Question: I am trying to pair my apple TV (4th Gen) running tvOS 11.1 with Xcode 9. After entering the pairing code, Xcode tries to setup the Apple TV for wireless debugging and enabling development mode, but fails with the error
See below image
that I was able to pair with my apple TV successfully and run an app on it couple of weeks ago using Xcode 9 wireless debugging feature. Now, I seem to be having problem with my Apple TV.
Now I have tried even resetting my AppleTV, still same issue.
Xcode 9 Devices and Simulators Window

I have tried restarting my apple TV and tried reconnecting it with Xcode multiple times, but I get the same error always.
Do I need to reset my apple TV or is there any other work around available to fix this issue ?
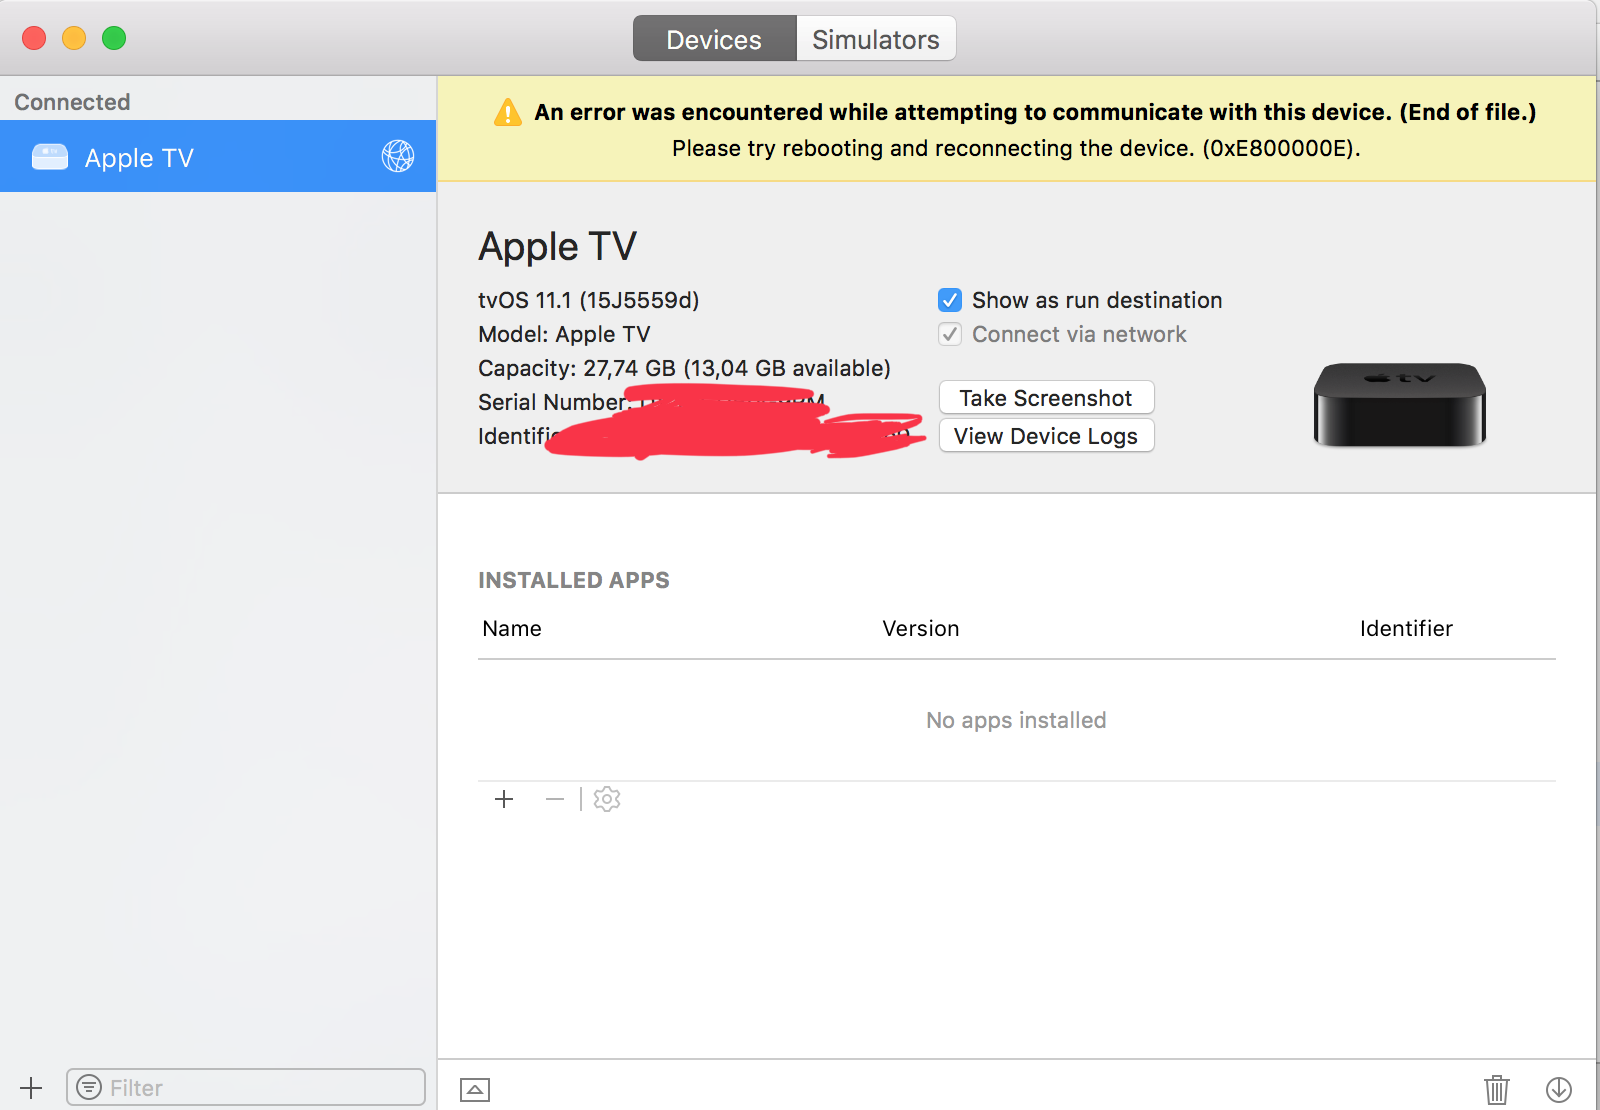
Answer: As it turned out, I had to use Xcode beta version, as I was installing app on the beta tvOS version. I didn't notice that Apple TV was updated to tvOS 11.1 which is in beta at the moment.
Using Xcode 9.1 (beta) to install the app on Apple TV 4 worked perfectly.